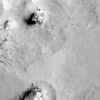
Label: not_dusty